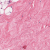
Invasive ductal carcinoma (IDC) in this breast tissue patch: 0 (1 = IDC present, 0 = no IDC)